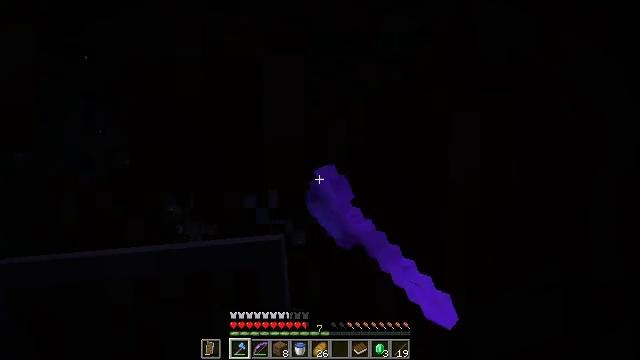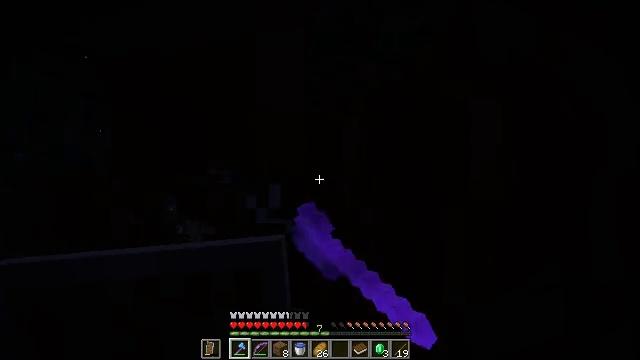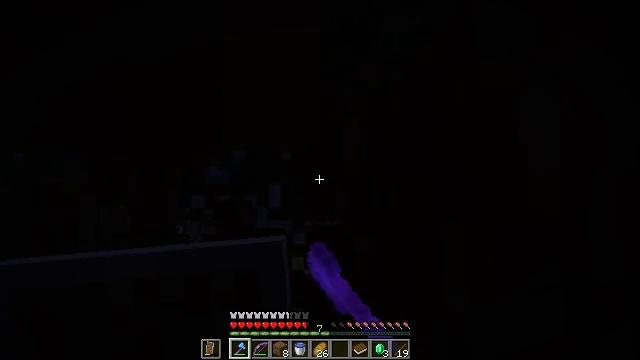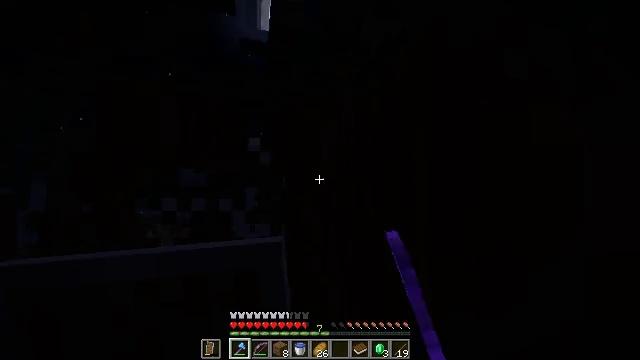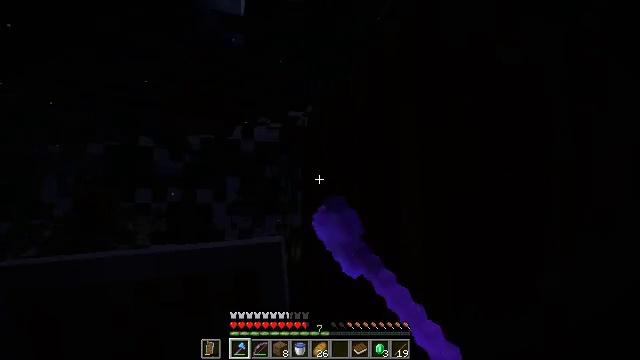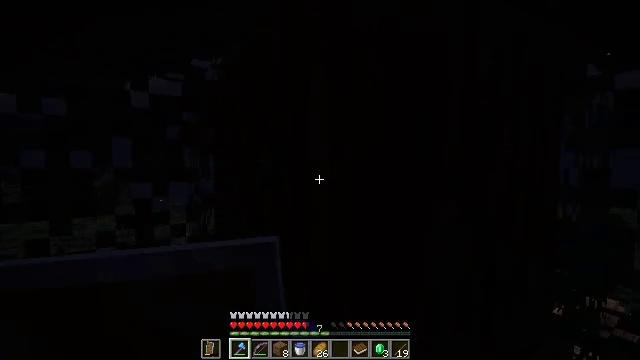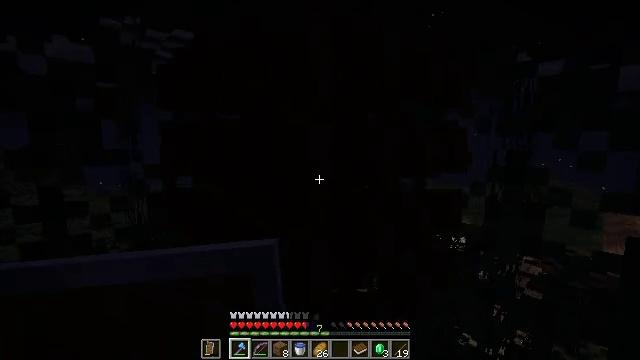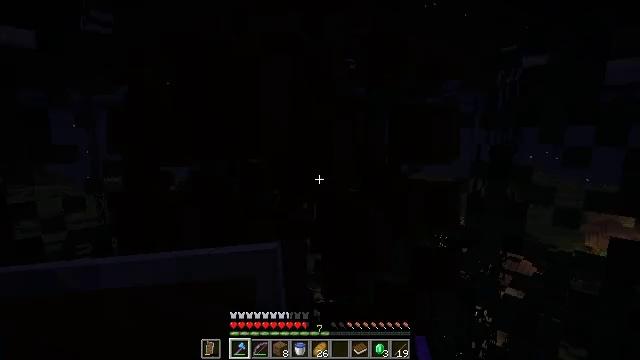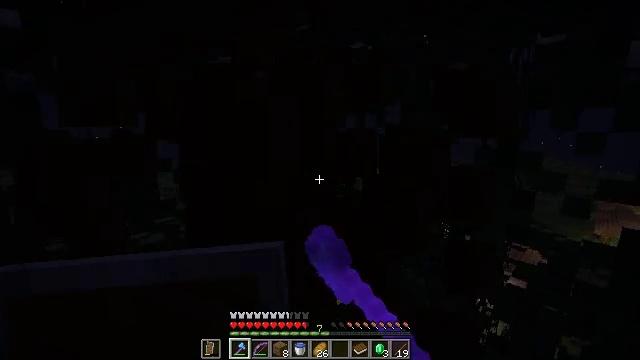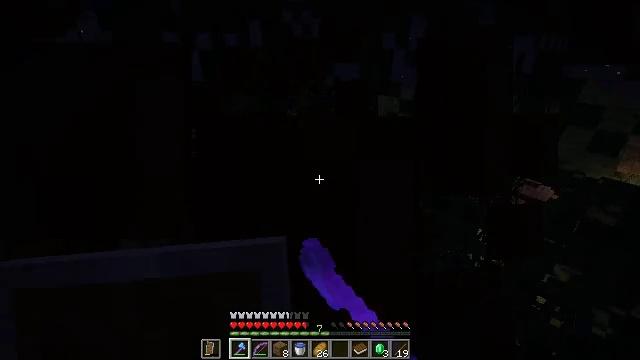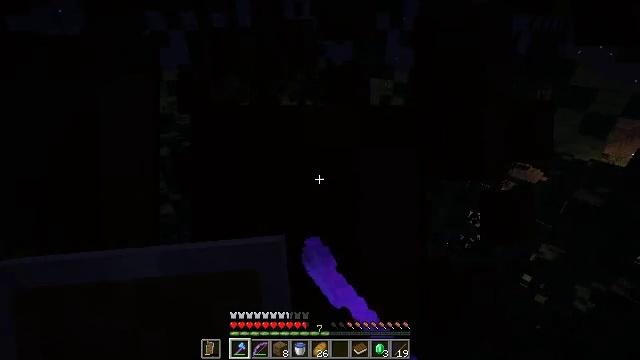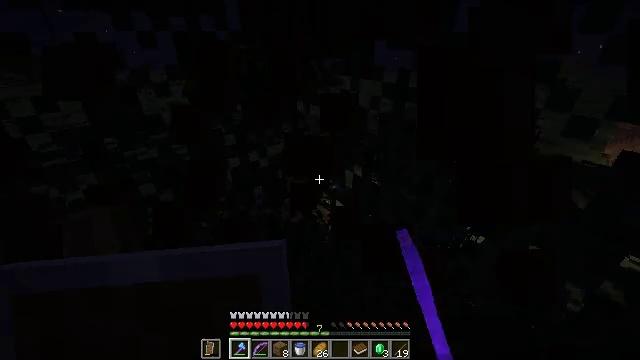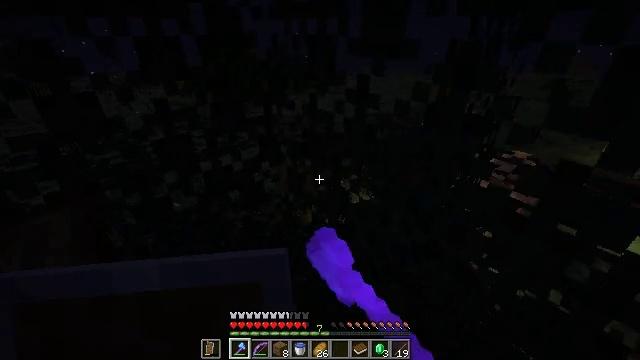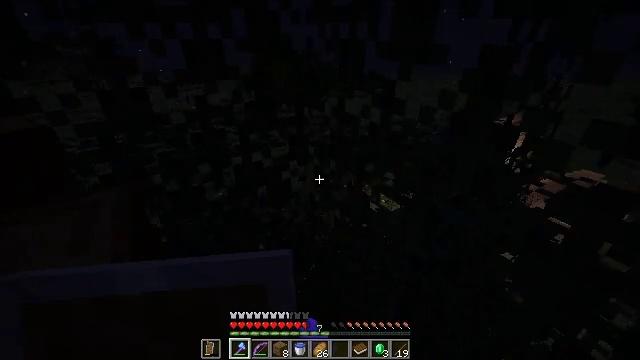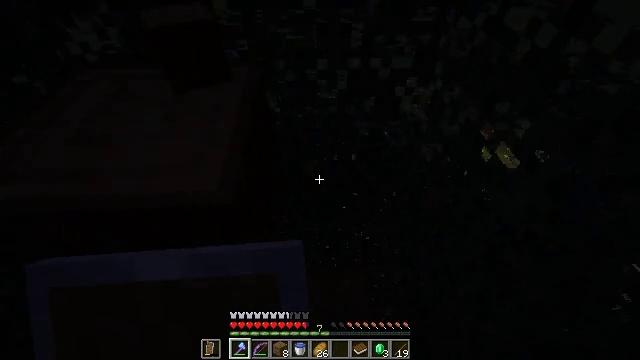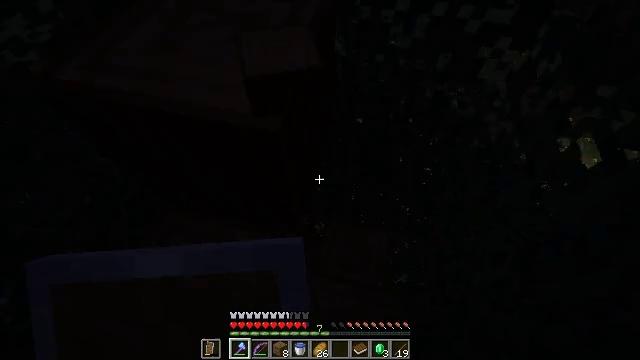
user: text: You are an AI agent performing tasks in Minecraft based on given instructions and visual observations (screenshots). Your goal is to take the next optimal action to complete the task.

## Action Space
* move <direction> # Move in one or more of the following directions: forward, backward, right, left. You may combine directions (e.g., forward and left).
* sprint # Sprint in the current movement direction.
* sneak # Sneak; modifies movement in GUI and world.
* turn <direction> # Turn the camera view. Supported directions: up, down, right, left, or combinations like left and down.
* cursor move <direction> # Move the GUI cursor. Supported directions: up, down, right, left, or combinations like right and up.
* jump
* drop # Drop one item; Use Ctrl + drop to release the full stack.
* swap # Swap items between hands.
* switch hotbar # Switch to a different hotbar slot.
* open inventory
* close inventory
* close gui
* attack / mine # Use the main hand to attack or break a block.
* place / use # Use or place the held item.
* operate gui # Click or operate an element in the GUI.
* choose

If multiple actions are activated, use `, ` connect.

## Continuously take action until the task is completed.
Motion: motion action
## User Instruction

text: Break the spruce log from the tree.
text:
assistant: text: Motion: attack / mine
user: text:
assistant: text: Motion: attack / mine
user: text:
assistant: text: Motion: turn right, attack / mine
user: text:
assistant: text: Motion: move forward, turn right and down, attack / mine
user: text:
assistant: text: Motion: move forward, turn right and down, attack / mine
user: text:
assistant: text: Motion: move forward, turn right and down, attack / mine
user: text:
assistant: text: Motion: turn right and down, attack / mine
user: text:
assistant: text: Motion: turn left and down, attack / mine
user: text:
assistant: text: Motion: turn left and down, attack / mine
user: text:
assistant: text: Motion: turn right and down, attack / mine
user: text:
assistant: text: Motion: move right, attack / mine
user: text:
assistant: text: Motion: move right, attack / mine
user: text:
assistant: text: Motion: turn left, attack / mine
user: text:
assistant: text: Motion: turn left and down, attack / mine
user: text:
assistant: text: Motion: turn left and down, attack / mine
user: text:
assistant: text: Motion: turn left and down, attack / mine
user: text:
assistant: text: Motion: turn left and down, attack / mine
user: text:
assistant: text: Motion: turn left and down, attack / mine
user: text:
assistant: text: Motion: turn left, attack / mine
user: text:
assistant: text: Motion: turn up, attack / mine
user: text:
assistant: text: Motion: attack / mine
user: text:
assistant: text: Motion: attack / mine
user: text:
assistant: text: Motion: attack / mine
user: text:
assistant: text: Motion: attack / mine
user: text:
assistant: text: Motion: turn up, attack / mine
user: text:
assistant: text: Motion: turn right and up, attack / mine
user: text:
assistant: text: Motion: move right, turn right and up, attack / mine
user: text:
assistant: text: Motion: move right, turn up, attack / mine
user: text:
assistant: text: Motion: move right, turn up, attack / mine
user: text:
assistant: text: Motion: turn left and up, attack / mine